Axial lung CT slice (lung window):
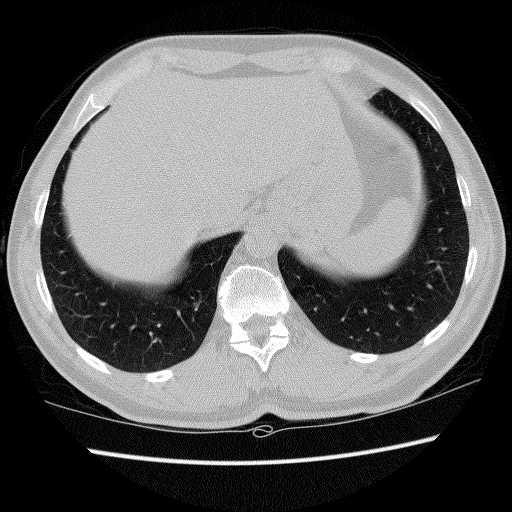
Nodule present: no